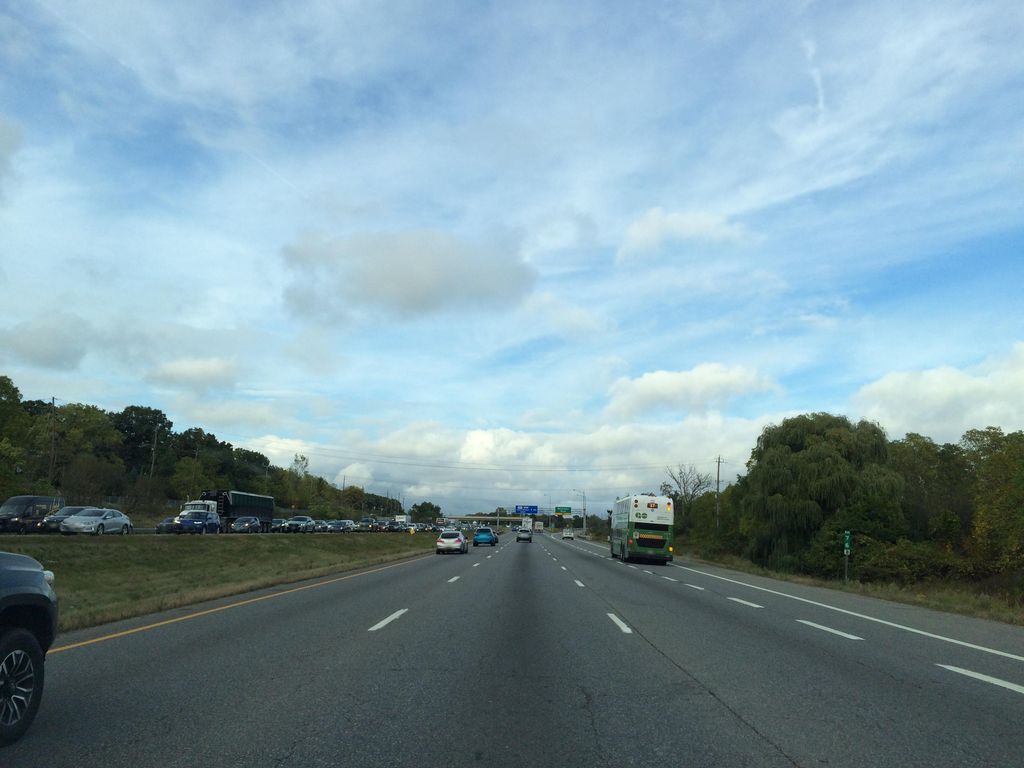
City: hamilton